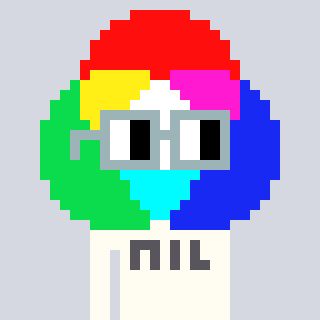
a pixel art character with square dark gray glasses, a color circle-shaped head and a grayscale-colored body on a cool background